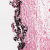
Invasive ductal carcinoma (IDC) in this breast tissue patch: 0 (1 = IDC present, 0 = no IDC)